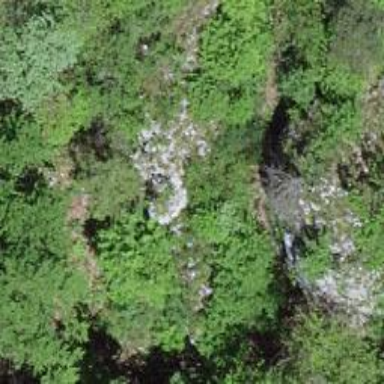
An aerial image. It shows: Cliff in nature.